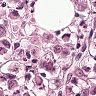
Metastatic tissue present: yes